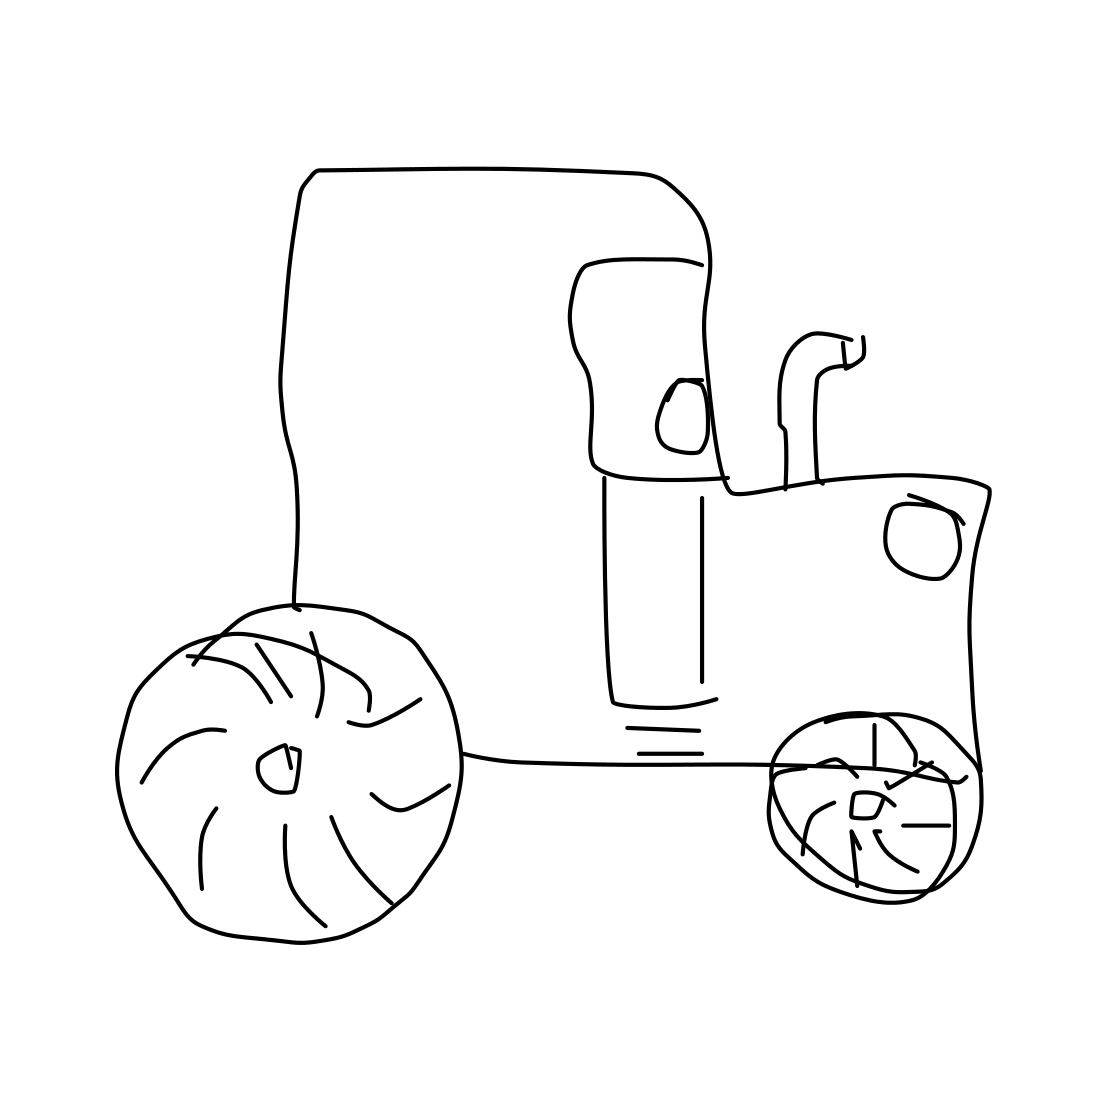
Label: tractor